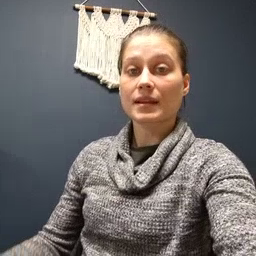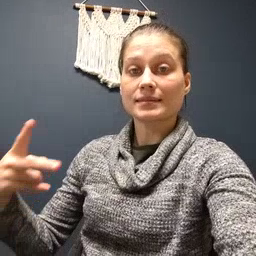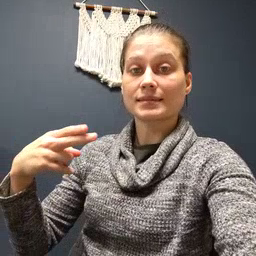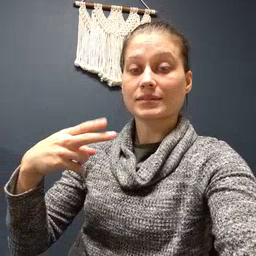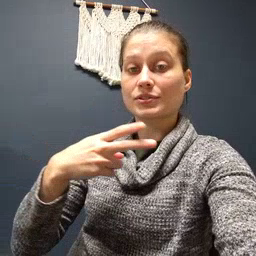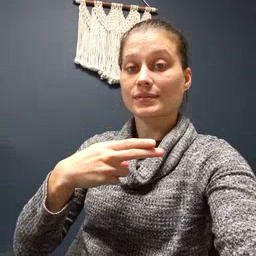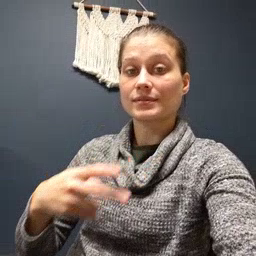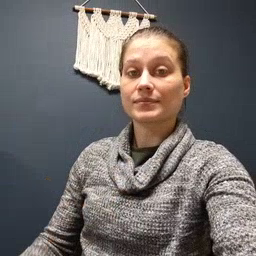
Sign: scissors